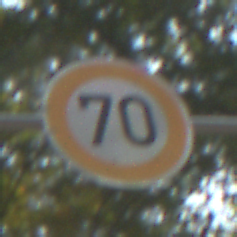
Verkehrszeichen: Geschwindigkeit70
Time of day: MorningAfternoon
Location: Outdoor (Suburban)
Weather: Clear
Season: NotSpecified
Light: Natural